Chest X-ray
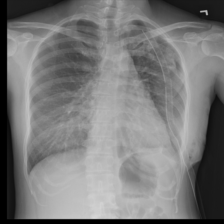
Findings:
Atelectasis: negative
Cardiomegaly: negative
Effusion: negative
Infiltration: negative
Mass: negative
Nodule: negative
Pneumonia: negative
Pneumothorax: positive
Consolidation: negative
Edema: negative
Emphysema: positive
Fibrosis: negative
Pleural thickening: negative
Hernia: negative